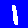
Digit: 1